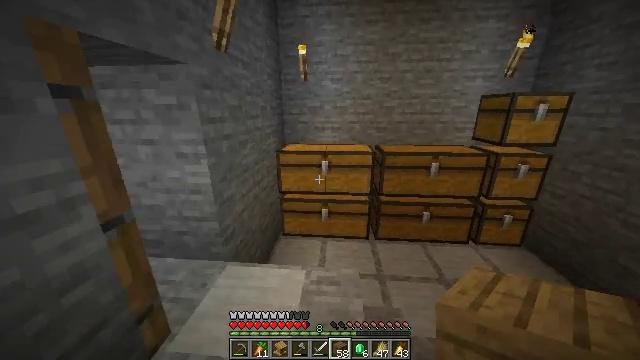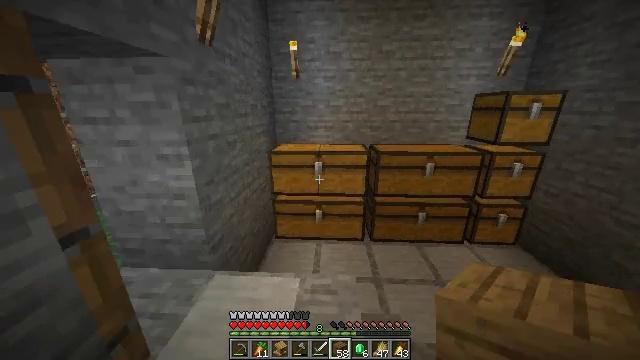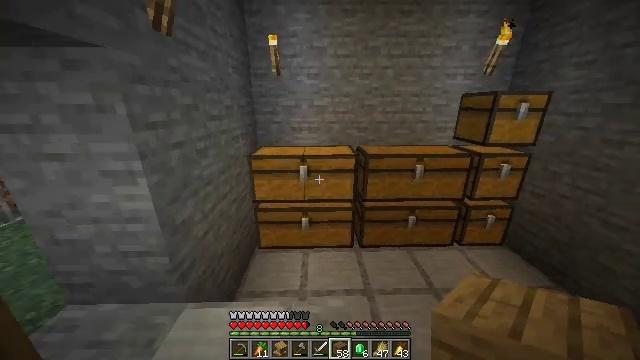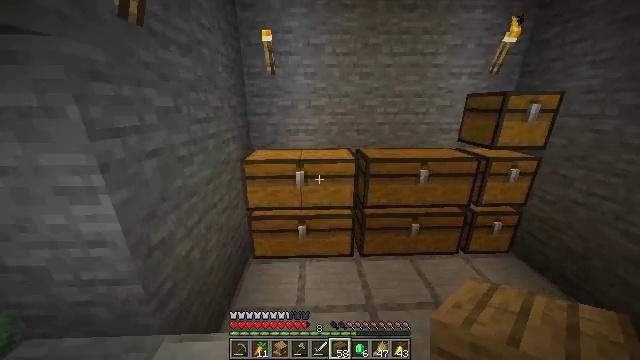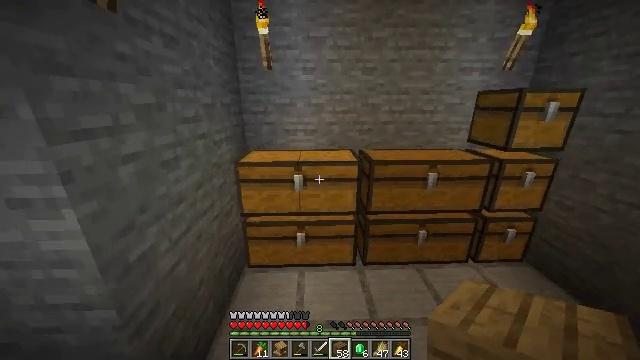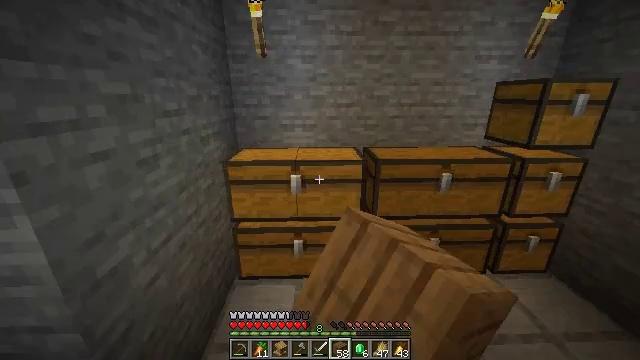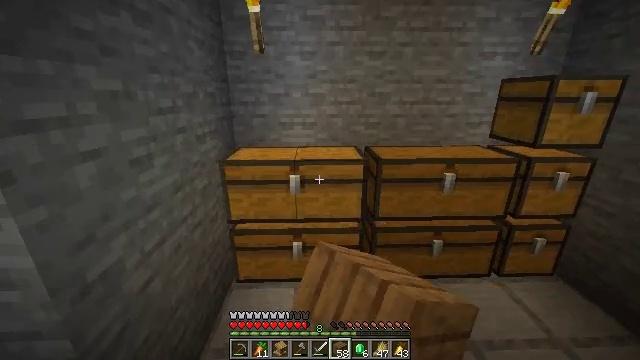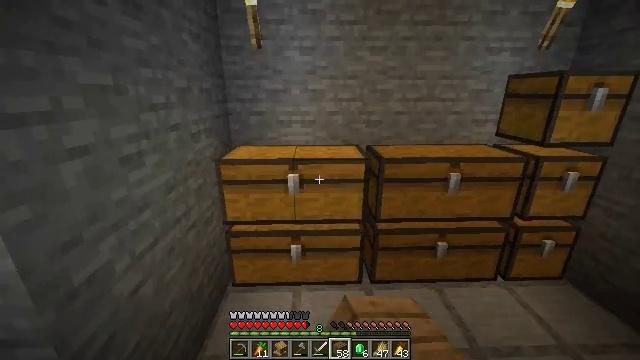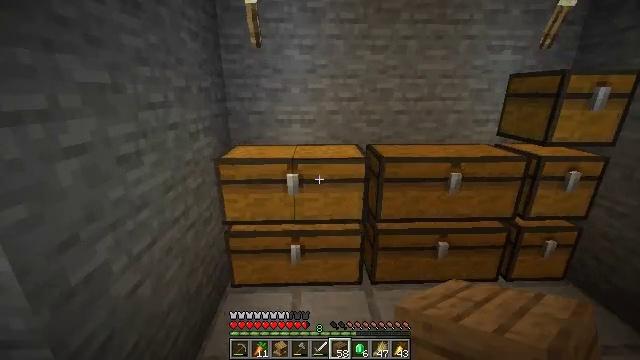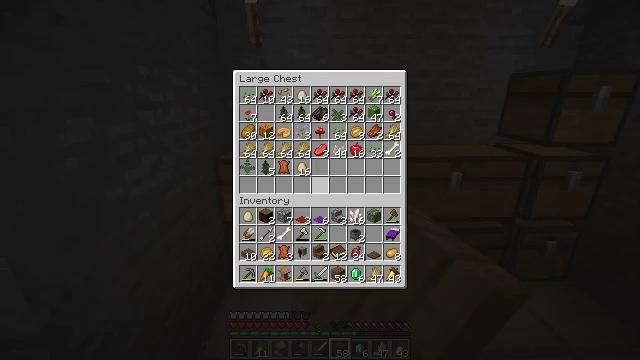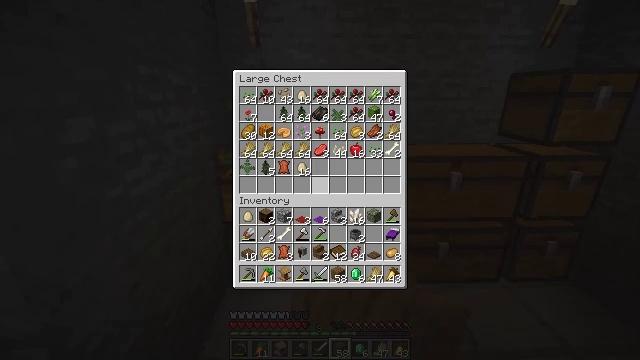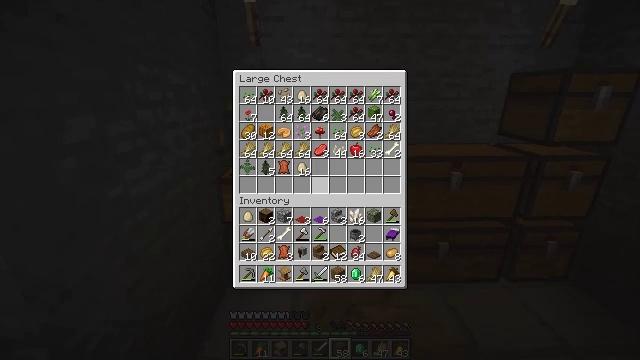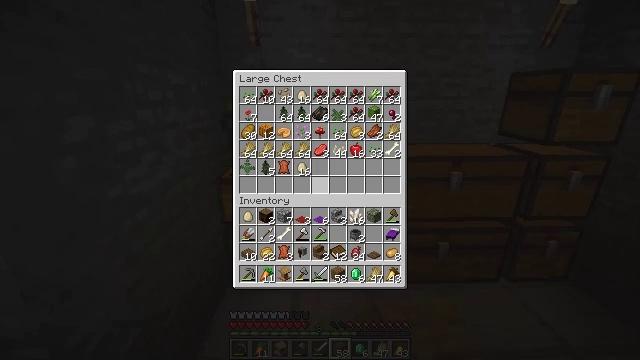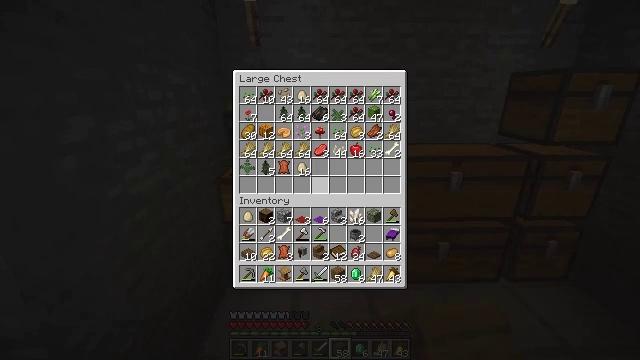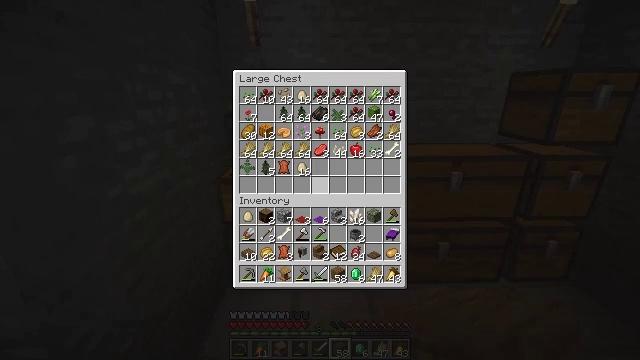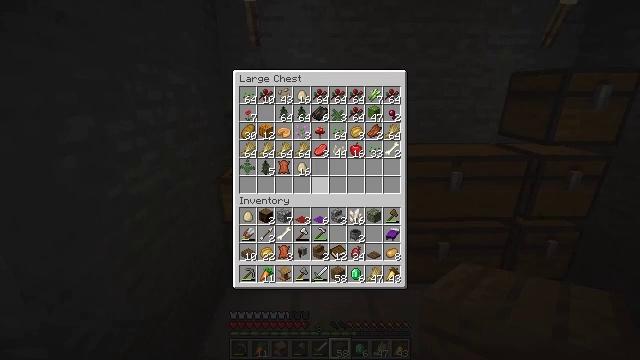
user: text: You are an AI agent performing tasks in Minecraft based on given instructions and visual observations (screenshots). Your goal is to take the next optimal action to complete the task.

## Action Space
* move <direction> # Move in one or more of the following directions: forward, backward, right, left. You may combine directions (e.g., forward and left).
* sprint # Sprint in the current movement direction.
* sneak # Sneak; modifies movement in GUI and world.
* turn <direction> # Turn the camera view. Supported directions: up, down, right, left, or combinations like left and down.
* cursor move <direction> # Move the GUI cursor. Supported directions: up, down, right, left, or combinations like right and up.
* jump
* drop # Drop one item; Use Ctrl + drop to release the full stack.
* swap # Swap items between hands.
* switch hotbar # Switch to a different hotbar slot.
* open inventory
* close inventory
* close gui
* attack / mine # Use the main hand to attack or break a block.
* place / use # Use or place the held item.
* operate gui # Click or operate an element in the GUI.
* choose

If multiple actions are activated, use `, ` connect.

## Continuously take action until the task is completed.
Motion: motion action
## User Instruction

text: Mine bamboo with your hand.
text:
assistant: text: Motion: move forward, turn right
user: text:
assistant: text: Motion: move forward, turn right
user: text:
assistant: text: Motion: no_op
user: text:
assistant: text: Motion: use / place
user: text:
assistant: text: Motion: use / place
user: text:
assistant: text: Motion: use / place
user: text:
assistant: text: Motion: use / place
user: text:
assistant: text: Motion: use / place
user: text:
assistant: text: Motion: no_op
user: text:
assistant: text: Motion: no_op
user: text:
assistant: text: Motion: no_op
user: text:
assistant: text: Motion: no_op
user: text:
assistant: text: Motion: no_op
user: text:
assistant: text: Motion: no_op
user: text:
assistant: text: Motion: no_op
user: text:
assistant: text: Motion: no_op
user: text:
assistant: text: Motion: no_op
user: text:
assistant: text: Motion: no_op
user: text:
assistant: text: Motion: no_op
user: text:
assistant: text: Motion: no_op
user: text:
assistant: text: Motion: no_op
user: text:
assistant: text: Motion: no_op
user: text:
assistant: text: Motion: no_op
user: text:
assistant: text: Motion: sneak, turn left
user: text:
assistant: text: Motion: sneak, turn down
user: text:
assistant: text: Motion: sneak, turn down
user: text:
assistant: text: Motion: sneak
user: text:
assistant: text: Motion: sneak
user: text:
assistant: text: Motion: sneak, turn down
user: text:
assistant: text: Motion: sneak, turn down